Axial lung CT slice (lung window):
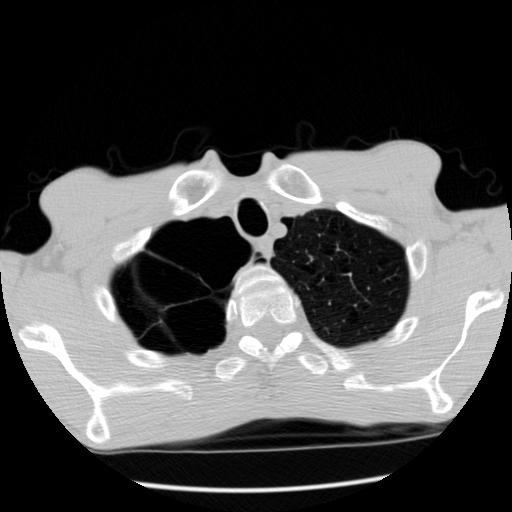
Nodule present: no